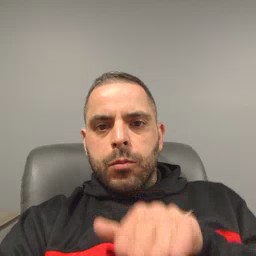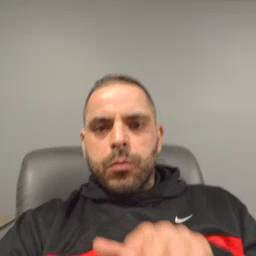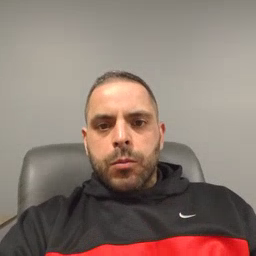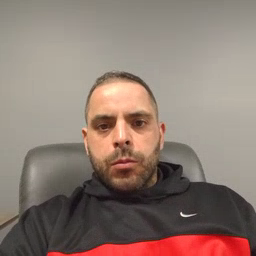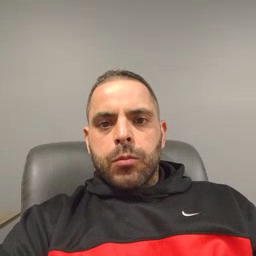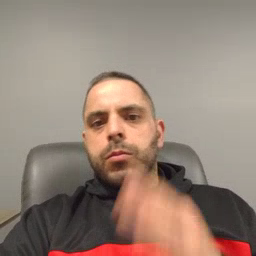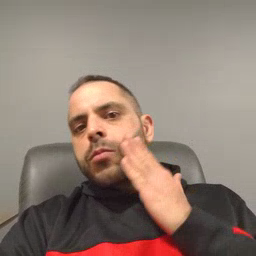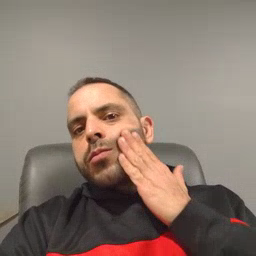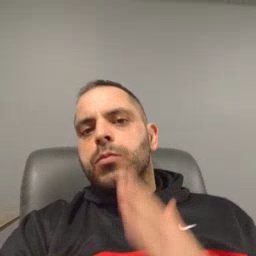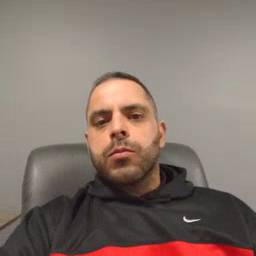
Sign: cheek